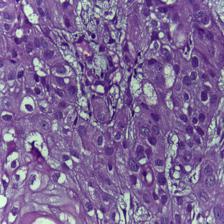
Diagnosis: OSCC